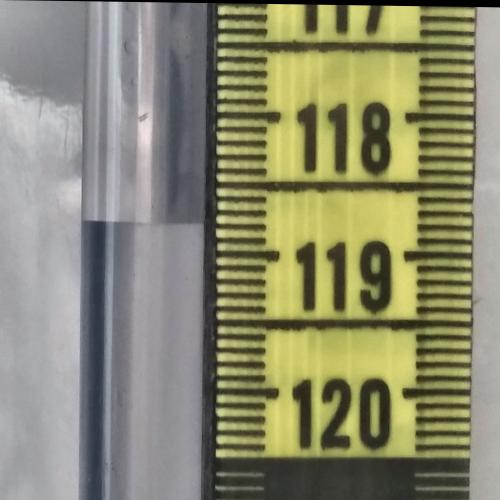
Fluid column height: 118.8 cm